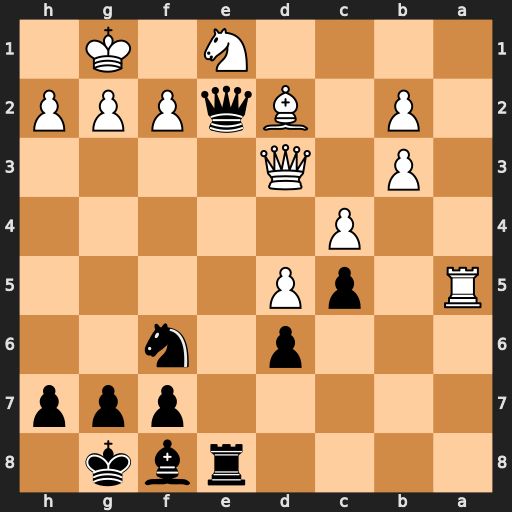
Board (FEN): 4rbk1/5ppp/3p1n2/R1pP4/2P5/1P1Q4/1P1BqPPP/4N1K1
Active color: b
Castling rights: -
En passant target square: -
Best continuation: Qd1 Qf1 Qxd2